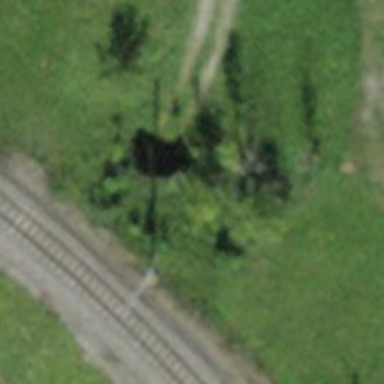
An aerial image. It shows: Abandoned railway.